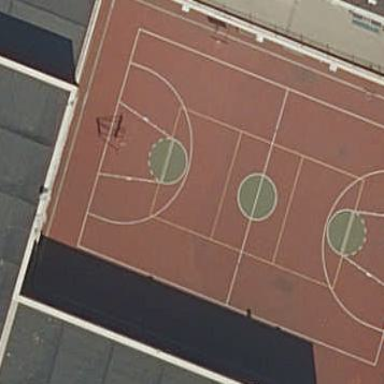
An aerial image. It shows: Basketball court located in leisure land pitch.